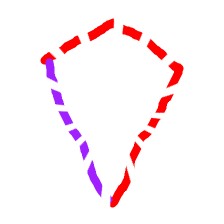
Shape: kite